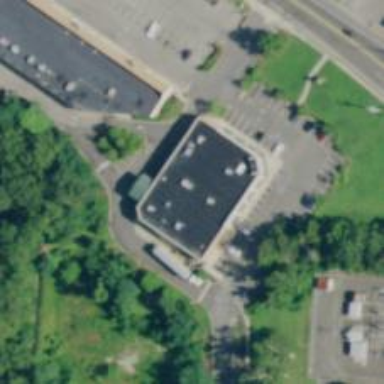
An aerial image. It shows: Pharmacy providing healthcare services.